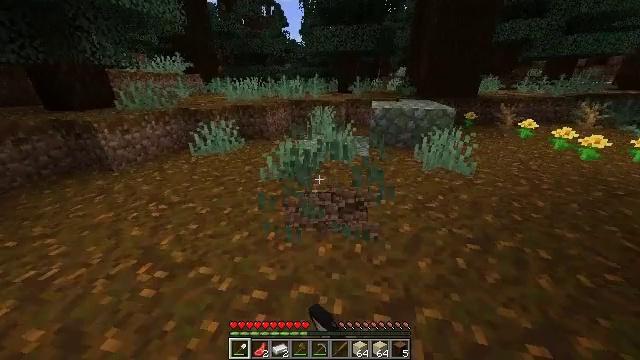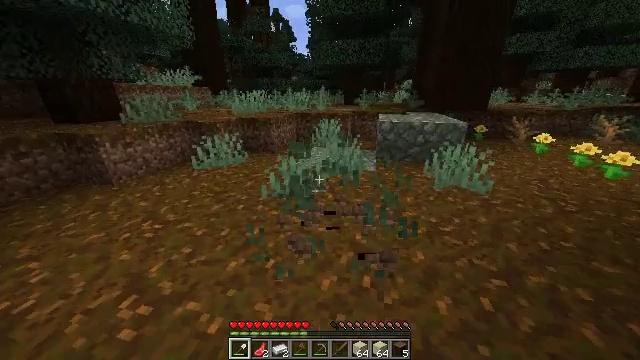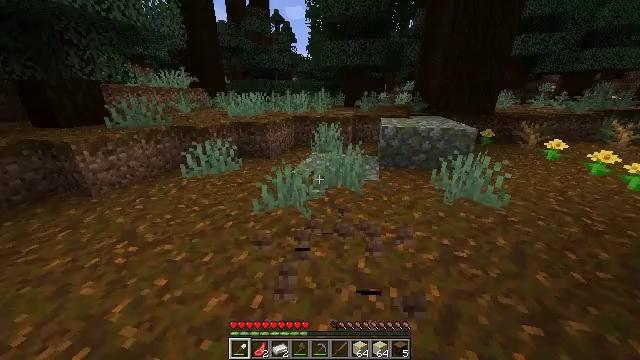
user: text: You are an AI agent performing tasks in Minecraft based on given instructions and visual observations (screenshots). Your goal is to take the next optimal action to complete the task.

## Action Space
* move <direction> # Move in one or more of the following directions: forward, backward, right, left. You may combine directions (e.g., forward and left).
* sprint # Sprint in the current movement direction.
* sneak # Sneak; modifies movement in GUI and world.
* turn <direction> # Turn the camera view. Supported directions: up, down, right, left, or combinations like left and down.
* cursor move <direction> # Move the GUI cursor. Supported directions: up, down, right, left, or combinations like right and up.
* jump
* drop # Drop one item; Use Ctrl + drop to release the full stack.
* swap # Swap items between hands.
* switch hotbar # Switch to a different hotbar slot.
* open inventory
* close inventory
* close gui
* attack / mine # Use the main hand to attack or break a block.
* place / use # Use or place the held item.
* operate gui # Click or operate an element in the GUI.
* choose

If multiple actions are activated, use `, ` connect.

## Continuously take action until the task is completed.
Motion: motion action
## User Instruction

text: Gather the podzol block.
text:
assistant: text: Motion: move forward, sprint, turn left and up
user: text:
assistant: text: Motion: move forward, sprint, attack / mine
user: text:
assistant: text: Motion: sprint, attack / mine